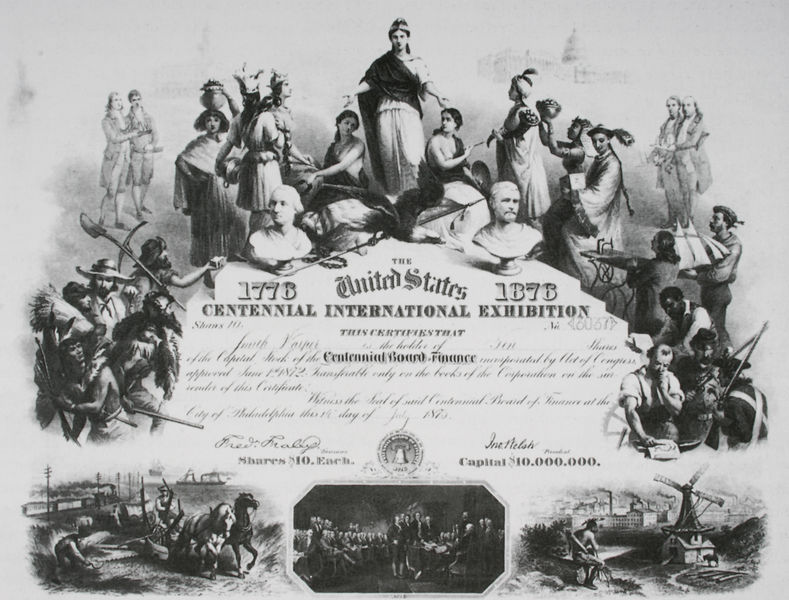
Titel: Centennial Stock Certificate
Künstler: F. O. C. Darley
Institution: Privatbesitz
Schlagwörter: adler, mann, schatten, umhang, weiß, frauen, landschaft, menschen, frau, grau, hut, hüte, licht, männer, schwarz, zeichnung, gericht, geschichte, feld, mühle, windmühle, kirche, krone, arbeit, bauern, pferd, pferde, krug, schrift, bilder, fotos, bogen, segelschiff, arbeiten, afrika, graphik, amerika, werbung, arbeiter, soldaten, dichter, inschrift, büste, jahreszahl, bauer, fotografie, buch, sex, druck, stich, titel, seite, illustration, schwert, text, uniform, waffen, zeitung, plakat, göttin, ausstellung, karte, handwerk, werkzeug, freiheit, landwirtschaft, flinte, heilige, usa, trottel, urkunde, gottheit, postkarte, büsten, reigen, weltausstellung, szenen, jubiläum, hacke, schaufel, international, mühlrad, daten, eintrittskarte, wissenschaft, börse, cäsar, niken, aktie, wertpapier, sitzung, frontispiz, schrigt, indianer, werkzeuge, buchmalerei, männre, cowboy, personifikationen, gaben, viktoria, illustrationen, exhibition, dollar, unabhängigkeit, vereinigte staaten, washington, jahrestag, penner, vereinigte staaten von amerika, kapital, agrar, agrarwirtschaft, inschrif, george washington, artis liberalis, personofikationen, united states, 1778, united, fraunen, präsidenten, verschiedenje szenen, 1876, platkat, imalte, centennial, 10000000, sex im alter, 1776, anleihe, frasuen